Field crop: tomato
Growth stage: 2
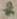
Species: solanum